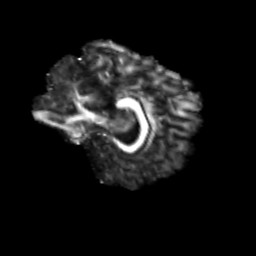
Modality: FA
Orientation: sagittal
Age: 31
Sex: female
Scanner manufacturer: siemens
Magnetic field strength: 3 T
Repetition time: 3.5 s
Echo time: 0.125 s